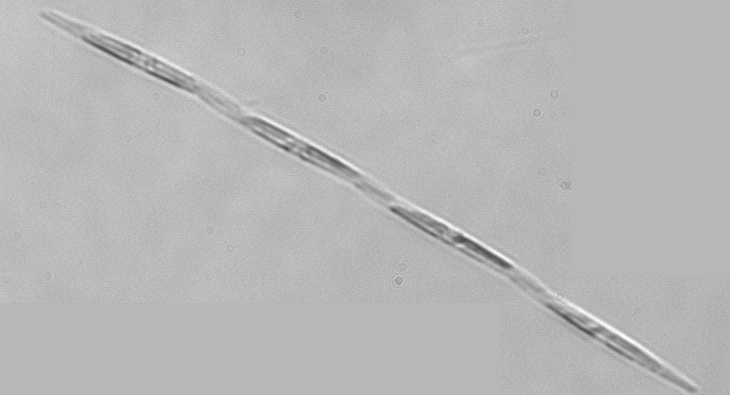
Label: Pseudo-nitzschia